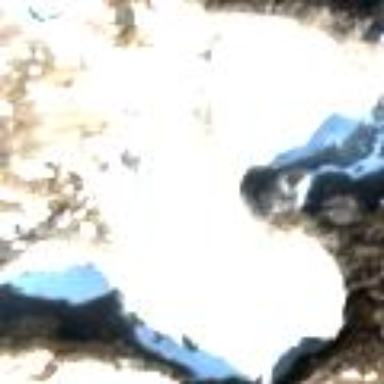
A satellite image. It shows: Majestic glacier in the distance.